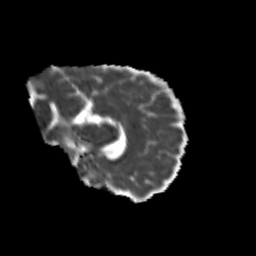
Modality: MD
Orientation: sagittal
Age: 28
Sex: female
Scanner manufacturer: siemens
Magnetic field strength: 3 T
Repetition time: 3.5 s
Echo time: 0.104 s